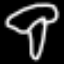
Label: mushroom